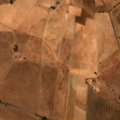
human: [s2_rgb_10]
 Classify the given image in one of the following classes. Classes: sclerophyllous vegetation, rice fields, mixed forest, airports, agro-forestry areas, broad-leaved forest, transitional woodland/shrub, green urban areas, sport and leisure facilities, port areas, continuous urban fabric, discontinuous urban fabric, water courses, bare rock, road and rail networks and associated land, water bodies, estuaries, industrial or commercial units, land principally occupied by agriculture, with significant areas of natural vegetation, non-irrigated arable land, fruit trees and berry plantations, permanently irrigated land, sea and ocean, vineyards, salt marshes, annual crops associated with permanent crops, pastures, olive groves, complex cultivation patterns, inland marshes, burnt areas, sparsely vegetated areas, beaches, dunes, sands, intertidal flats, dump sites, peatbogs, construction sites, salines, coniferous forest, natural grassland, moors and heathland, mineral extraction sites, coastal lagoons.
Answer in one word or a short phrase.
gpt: non-irrigated arable land, transitional woodland/shrub